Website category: camera
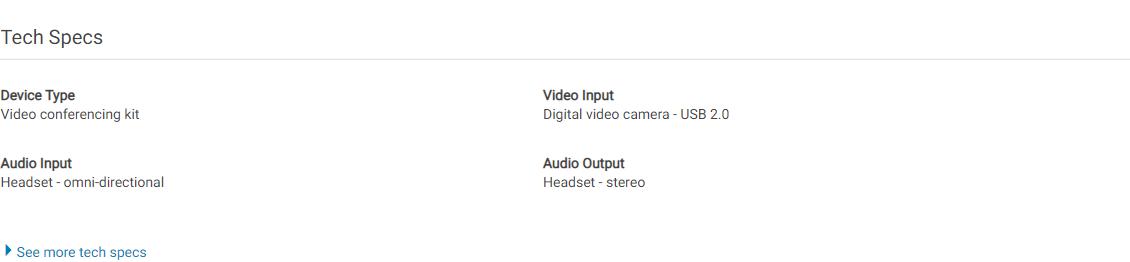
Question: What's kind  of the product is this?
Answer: Video conferencing kit

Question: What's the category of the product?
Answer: Video conferencing kit

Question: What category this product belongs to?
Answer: Video conferencing kit

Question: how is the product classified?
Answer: Video conferencing kit

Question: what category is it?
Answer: Video conferencing kit

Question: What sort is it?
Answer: Video conferencing kit

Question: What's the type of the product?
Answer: Video conferencing kit

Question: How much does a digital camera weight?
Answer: Video conferencing kit

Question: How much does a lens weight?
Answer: Video conferencing kit

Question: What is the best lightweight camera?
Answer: Video conferencing kit

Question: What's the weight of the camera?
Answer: Video conferencing kit

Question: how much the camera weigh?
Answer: Video conferencing kit

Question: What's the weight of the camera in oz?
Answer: Video conferencing kit

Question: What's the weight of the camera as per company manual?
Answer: Video conferencing kit

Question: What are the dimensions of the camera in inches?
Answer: Video conferencing kit

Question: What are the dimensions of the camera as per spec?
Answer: Video conferencing kit

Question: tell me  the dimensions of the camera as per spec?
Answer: Video conferencing kit

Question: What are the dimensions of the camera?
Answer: Video conferencing kit

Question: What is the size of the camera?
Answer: Video conferencing kit

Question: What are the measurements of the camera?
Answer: Video conferencing kit

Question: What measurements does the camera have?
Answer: Video conferencing kit

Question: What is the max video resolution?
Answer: Video conferencing kit

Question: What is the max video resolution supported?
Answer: Video conferencing kit

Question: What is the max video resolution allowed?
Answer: Video conferencing kit